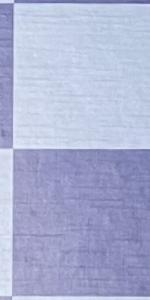
Label: Empty